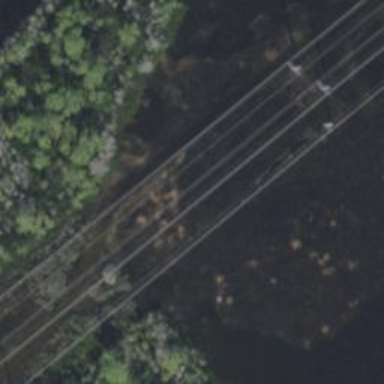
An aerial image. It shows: Track road with grade3 tracktype.